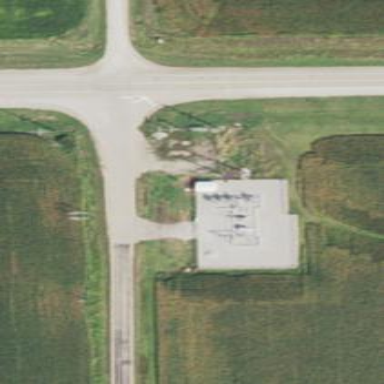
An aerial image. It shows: View of substation.